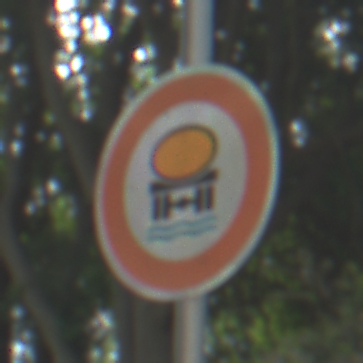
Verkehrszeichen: VerbotFahrzeugeWassergefaehrdenderLadung
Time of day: MorningAfternoon
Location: Outdoor (Urban)
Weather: PartlyCloudy
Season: NotSpecified
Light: Natural